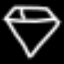
Label: diamond